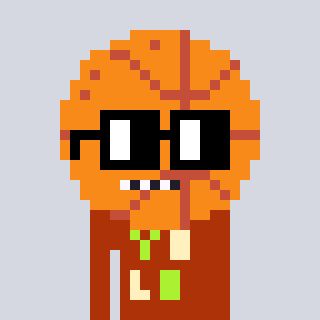
a pixel art character with square black glasses, a basketball-shaped head and a hotbrown-colored body on a cool background